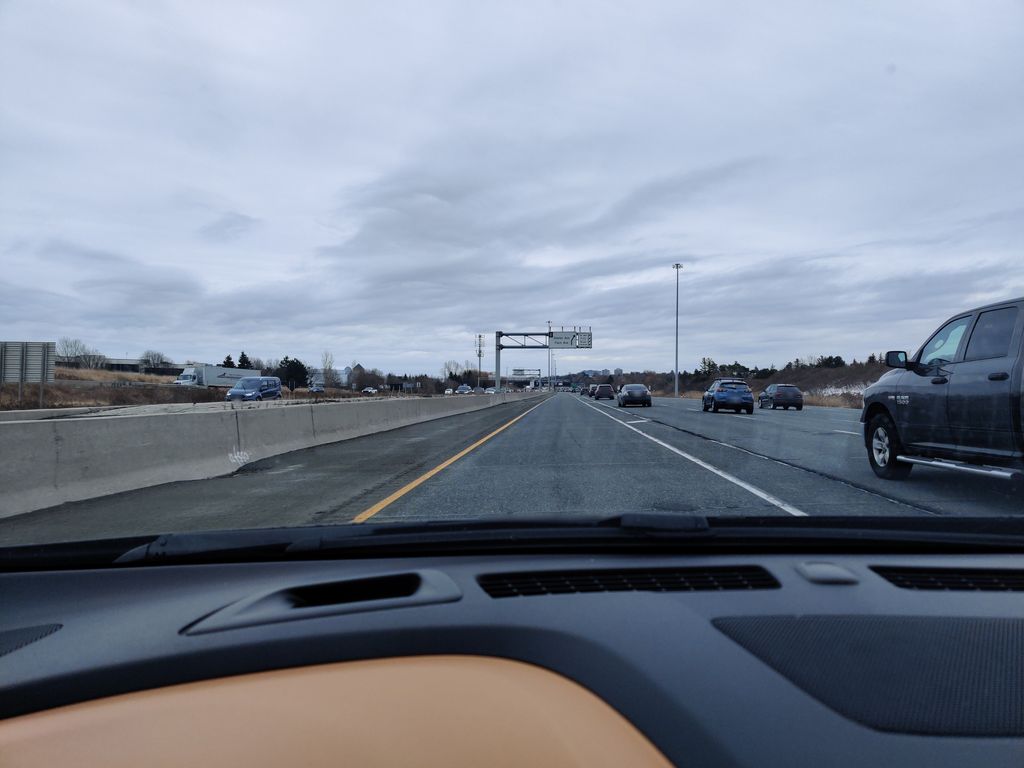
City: toronto